Aerial crown-view tile of a tropical tree (Barro Colorado Island, Panama), acquired 20250818:
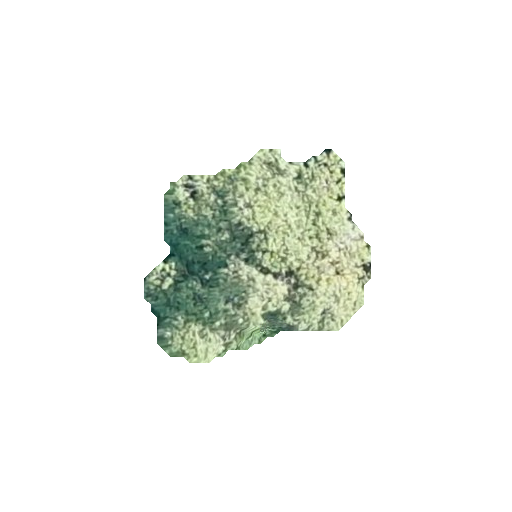
Species: Cordia bicolor
GBIF accepted scientific name: Cordia bicolor
Crown area: 50.141 m²